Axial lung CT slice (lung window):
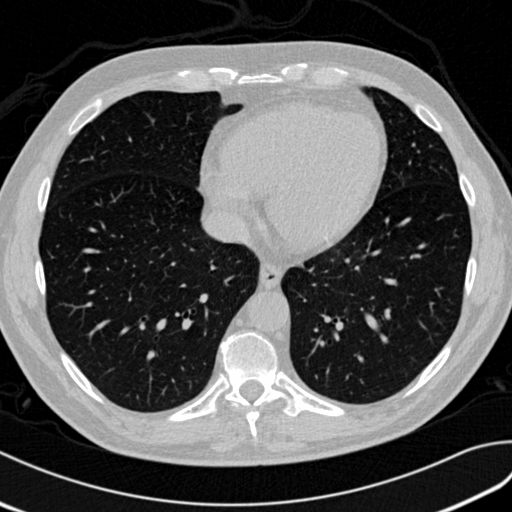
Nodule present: no